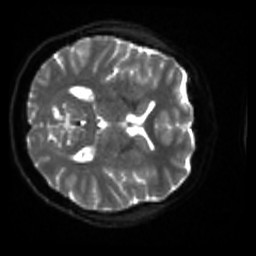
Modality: sbref
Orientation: axial
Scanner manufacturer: siemens
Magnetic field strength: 3 T
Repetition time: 4 s
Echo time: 0.0594 s